Question: I'm using d3.js to render a map of the world in svg (using <URL>. I am encapsulating the rendering logic in a Backbone View. When I render the view and attach it to the DOM, nothing displays in my browser, though the SVG markup is correctly generated when looking at the generated HTML. This renders fine when not encapsulating within a Backbone.View. Here's my code using Backbone.view:
'''
/**
* SVG Map view
*/
var MapView = Backbone.View.extend({
tagName: 'svg',
translationOffset: [480, 500],
zoomLevel: 1000,
/**
* Sets up the map projector and svg path generator
*/
initialize: function() {
this.projector = d3.geo.mercator();
this.path = d3.geo.path().projection(this.projector);
this.projector.translate(this.translationOffset);
this.projector.scale(this.zoomLevel);
},
/**
* Renders the map using the supplied features collection
*/
render: function() {
d3.select(this.el)
.selectAll('path')
.data(this.options.featureCollection.features)
.enter().append('path')
.attr('d', this.path);
},
/**
* Updates the zoom level
*/
zoom: function(level) {
this.projector.scale(this.zoomLevel = level);
},
/**
* Updates the translation offset
*/
pan: function(x, y) {
this.projector.translate([
this.translationOffset[0] += x,
this.translationOffset[1] += y
]);
},
/**
* Refreshes the map
*/
refresh: function() {
d3.select(this.el)
.selectAll('path')
.attr('d', this.path);
}
});
var map = new MapView({featureCollection: countryFeatureCollection});
map.$el.appendTo('body');
map.render();
'''
Here's the code that works, without using Backbone.View
'''
var projector = d3.geo.mercator(),
path = d3.geo.path().projection(projector),
countries = d3.select('body').append('svg'),
zoomLevel = 1000;
coords = [480, 500];
projector.translate(coords);
projector.scale(zoomLevel);
countries.selectAll('path')
.data(countryFeatureCollection.features)
.enter().append('path')
.attr('d', path);
'''
I've also attached a screenshot of the generated SVG markup. Any idea what could be going wrong here?

Edit - Here's the overridden make method that ended up solving this, per request:
'''
/**
* Custom make method needed as backbone does not support creation of
* namespaced HTML elements.
*/
make: function(tagName, attributes, content) {
var el = document.createElementNS('http://www.w3.org/2000/svg', tagName);
if (attributes) $(el).attr(attributes);
if (content) $(el).html(content);
return el;
}
'''
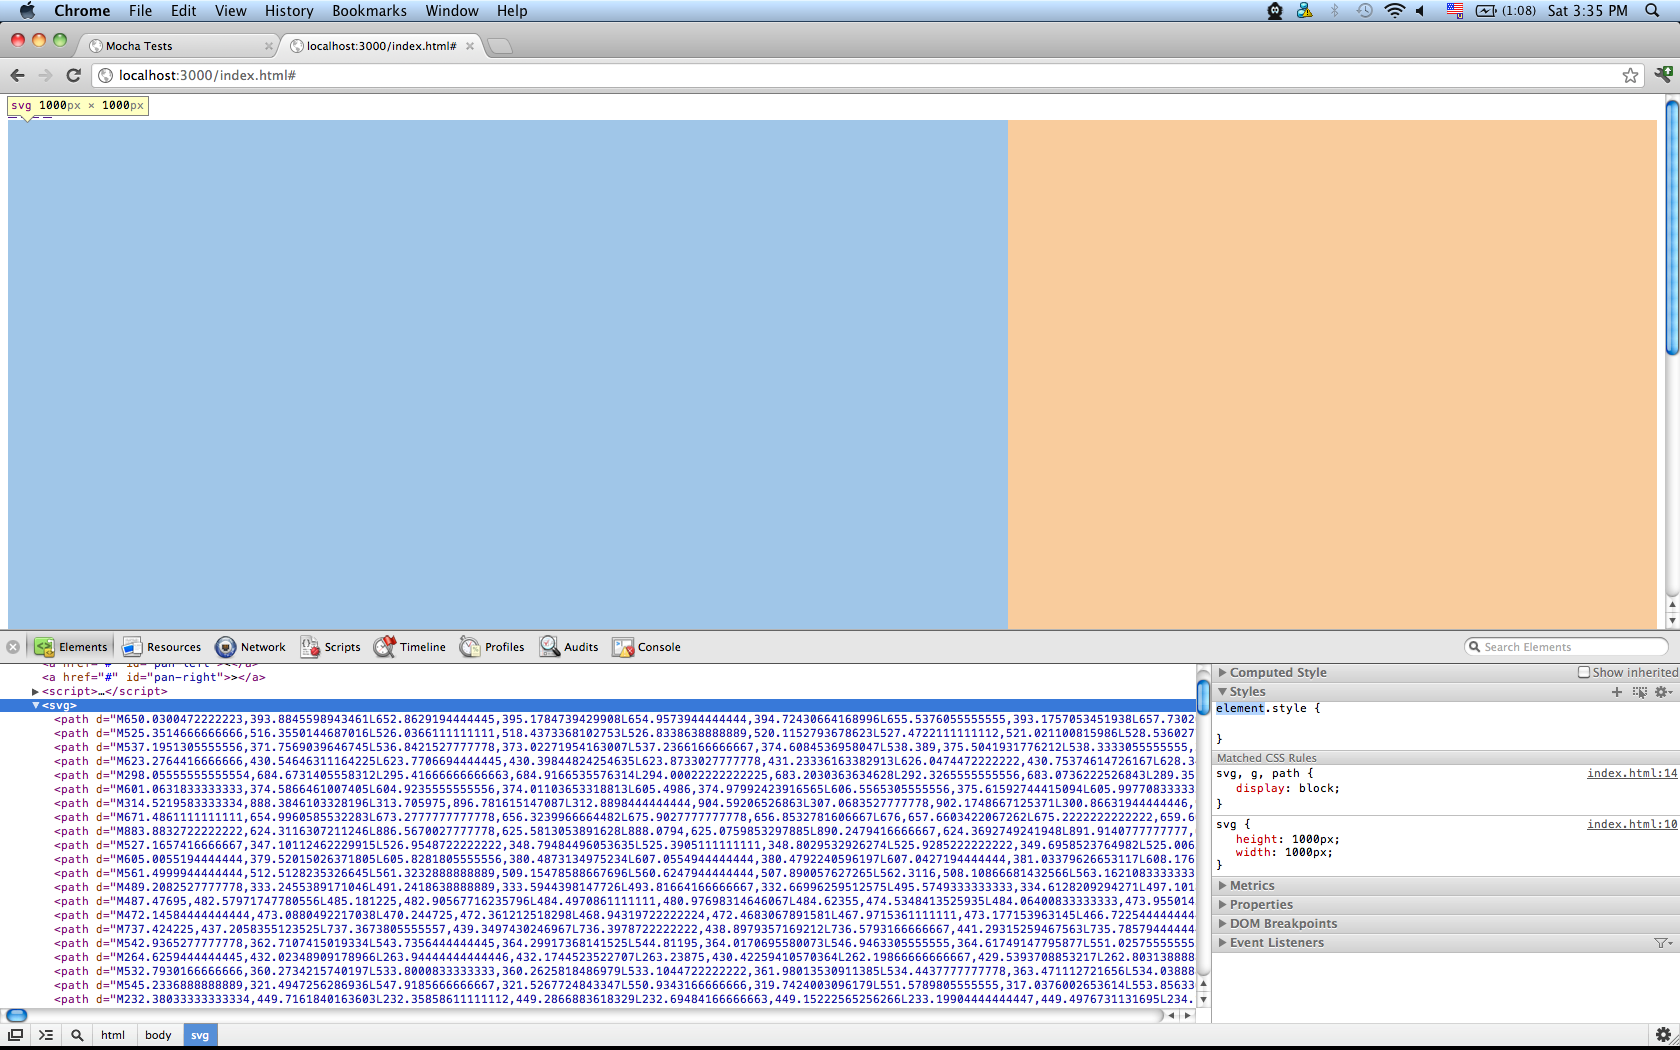
Answer: The issue is that the "svg" element requires a namespace. D3 does this for your automatically; when you append an "svg" element, it uses the namespace "<URL> method. Then you'd need a namespaceURI property on your view to set the appropriate namespace, or just do it automatically for SVG elements for consistency with the HTML5 parser.
At any rate, a simple fix for your problem is to wrap your SVG in a DIV element, and then use D3 to create the SVG element.